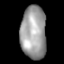
Tissue: lung
Cell type: Epithelial cells
Senescence score: 0.1402
Nuclear area (px): 1319
Mean DAPI intensity: 158.916